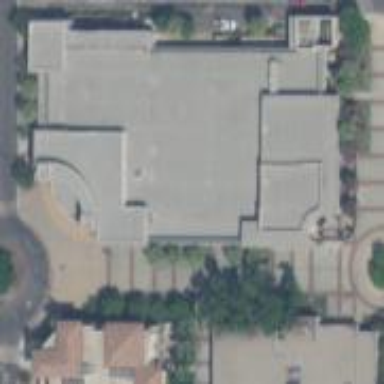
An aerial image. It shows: Library building.